Question: What I'm trying to do is to have horizontal ViewFlipper and Listview, both with custom ArrayAdapters, inside LinearLayout which would be vertically scrollable on whole screen.
1) Tried adding ViewFlipper as a ListView header but then I can't use GestureListener since ArrayAdapter takes control over it like it's ListView item.
2) Tried putting them together inside LinearLayout but ViewFlipper's position is fixed and ListView is scrollable inside rest of the screen.
3) Trying with <URL>, it always returns ViewFlipper's item position.
Here's the picture to clarify what I'm trying to make. Top Stories is ViewFlipper and Latest Posts is ListView. And they both scroll vertically. Ignore bottom tabs and ActionBar as they are static (nonscrollable).

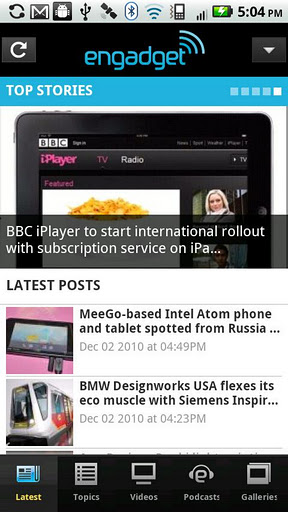
Answer: You've got your work cut out for you.
Here are two approaches:
1) Set the view flipper as the first row in the List view. Its a special case. Not as a header, but as a regular row.
2) Use a scroll view, and do not use the list view at all. You may have performance problems if your data for the list view is a large number of items.